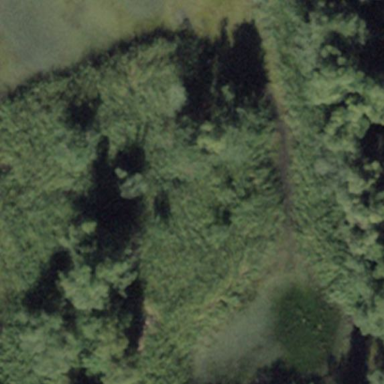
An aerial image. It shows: Pond surrounded by natural water.